Chest X-ray. View position: AP
Patient age: 76
Patient sex: F
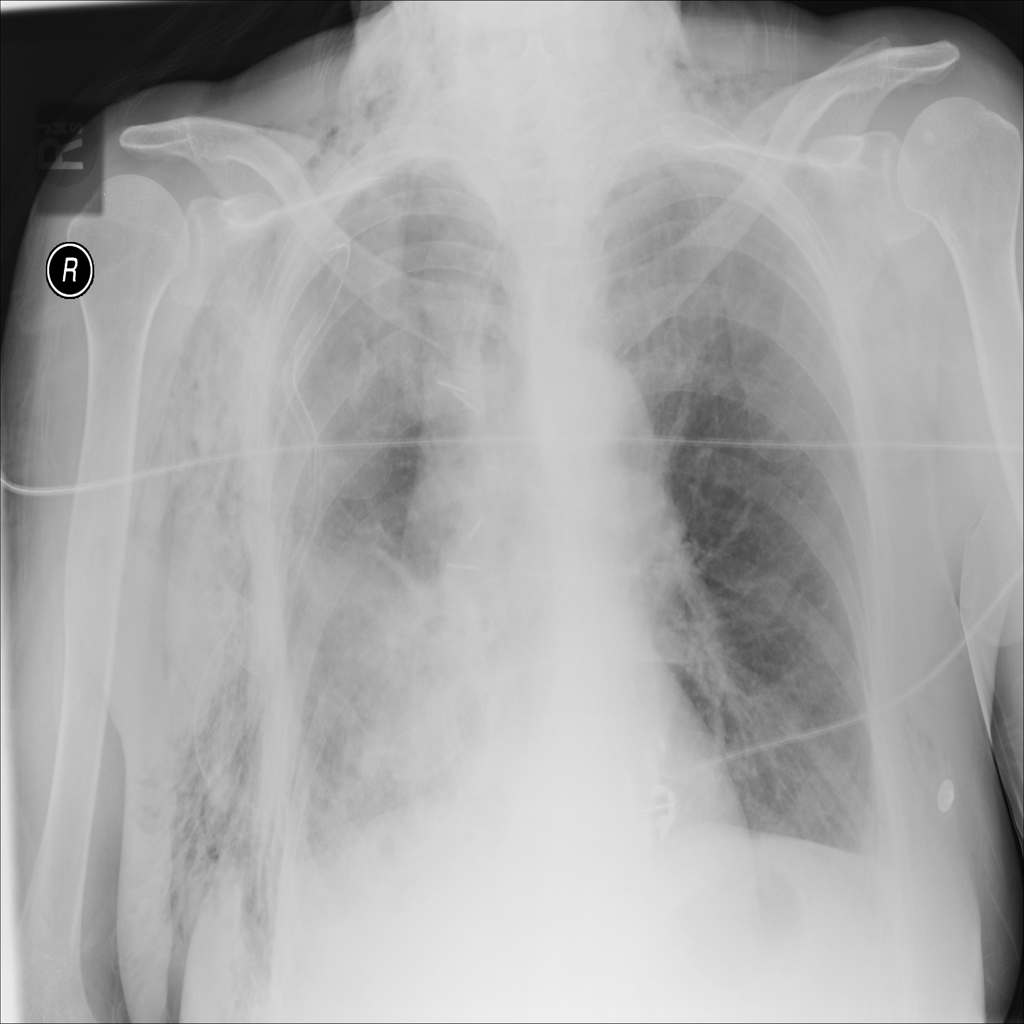
Finding: Pneumothorax